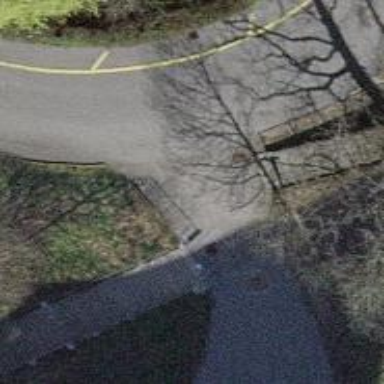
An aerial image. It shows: Concrete path.